Field crop: tomato
Growth stage: 2
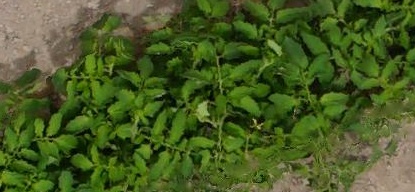
Species: tomato